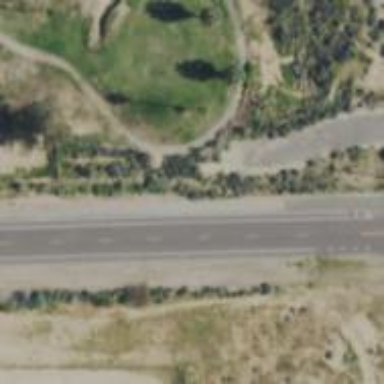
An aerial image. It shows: Path for both roads and golfers.